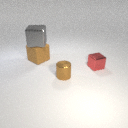
large brown rubber cube below large gray metal cube